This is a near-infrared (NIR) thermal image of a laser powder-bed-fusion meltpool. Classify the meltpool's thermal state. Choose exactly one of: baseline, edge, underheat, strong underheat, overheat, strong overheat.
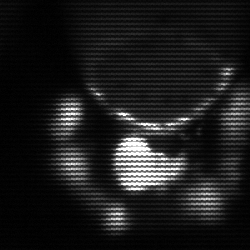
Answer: edge